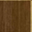
Piece: xx